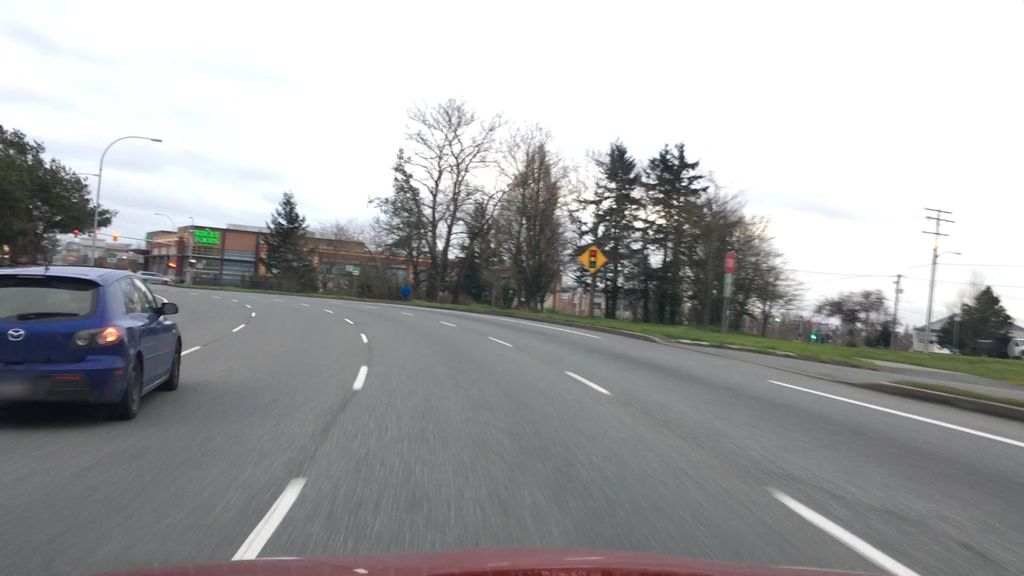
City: victoria